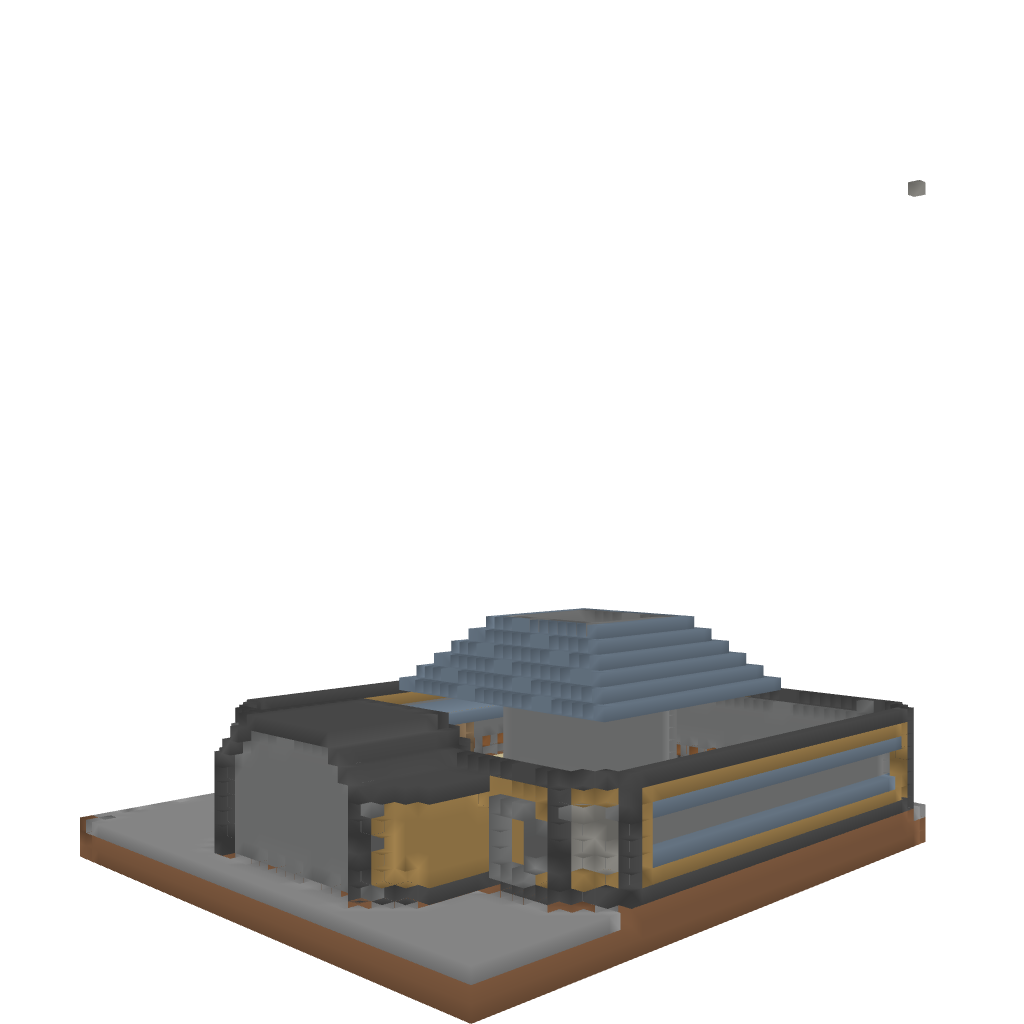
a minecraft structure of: MobArena